Question: I have a WPF Grid with Rectangles in each column. All columns has equal width (1*) and all Rectangles has black background. In designer mode, there are thin lines between the rectangles (the Grid column lines) what is fine, but my problem is, these lines are still visible during run-time:

My code is:
'''
<Grid ShowGridLines="False">
<Grid.ColumnDefinitions>
<ColumnDefinition Width="1*"/>
<ColumnDefinition Width="1*"/>
<ColumnDefinition Width="1*"/>
<ColumnDefinition Width="1*"/>
<ColumnDefinition Width="1*"/>
<ColumnDefinition Width="1*"/>
</Grid.ColumnDefinitions>
<Rectangle Fill="Black" />
<Rectangle Grid.Column="1" Fill="Black" />
<Rectangle Grid.Column="2" Fill="Black" />
<Rectangle Grid.Column="3" Fill="Black" />
<Rectangle Grid.Column="4" Fill="Black" />
<Rectangle Grid.Column="5" Fill="Black" />
</Grid>
'''
Any help would be appreciated!
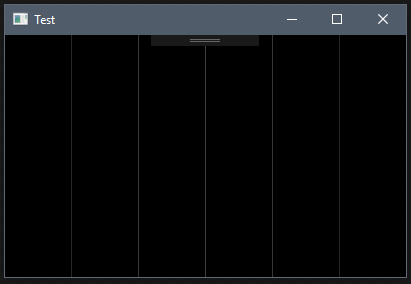
Answer: This issue is because you have a grid with 6 columns, but the width of your grid isn't an exact multiple of 6 pixels. This results in width of each rectangle being a fractional value. For the pixels at the edge of each rectangle, the WPF rendering engine will interpolate between the black rectangle and the window background, giving the grey stripes.
'''
<Window x:Class="WpfApp2.MainWindow"
xmlns="http://schemas.microsoft.com/winfx/2006/xaml/presentation"
xmlns:x="http://schemas.microsoft.com/winfx/2006/xaml"
Title="MainWi ndow"
SizeToContent="WidthAndHeight"
UseLayoutRounding="False">
<Grid ShowGridLines="False"
Width="701"
Height="300">
<Grid.ColumnDefinitions>
<ColumnDefinition Width="*" />
<ColumnDefinition Width="*" />
<ColumnDefinition Width="*" />
<ColumnDefinition Width="*" />
<ColumnDefinition Width="*" />
<ColumnDefinition Width="*" />
</Grid.ColumnDefinitions>
<Rectangle Grid.Column="0"
Fill="Black" />
<Rectangle Grid.Column="1"
Fill="Black" />
<Rectangle Grid.Column="2"
Fill="Black" />
<Rectangle Grid.Column="3"
Fill="Black" />
<Rectangle Grid.Column="4"
Fill="Black" />
<Rectangle Grid.Column="5"
Fill="Black" />
</Grid>
</Window>
'''
You can see this using a tool such as <URL>
The fix is either
- -
The latter option will result in some of the rectangles having different widths (by one pixel), but all will be a whole number of pixels.